Interaction volume radius: 10 \u00c5
Interaction volume height: 50 \u00c5
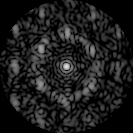
Disorder parameter: 0.6007